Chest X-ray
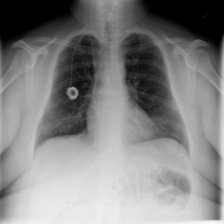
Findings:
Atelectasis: negative
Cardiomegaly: negative
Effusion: negative
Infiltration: negative
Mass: negative
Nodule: negative
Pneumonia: negative
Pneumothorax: negative
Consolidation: negative
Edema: negative
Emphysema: negative
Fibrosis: negative
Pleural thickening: negative
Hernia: negative